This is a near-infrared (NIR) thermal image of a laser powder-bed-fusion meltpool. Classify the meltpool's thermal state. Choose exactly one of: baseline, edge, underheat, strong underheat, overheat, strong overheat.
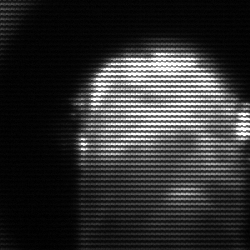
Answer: baseline